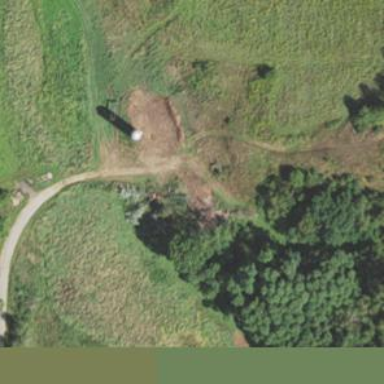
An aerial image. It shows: Silo.